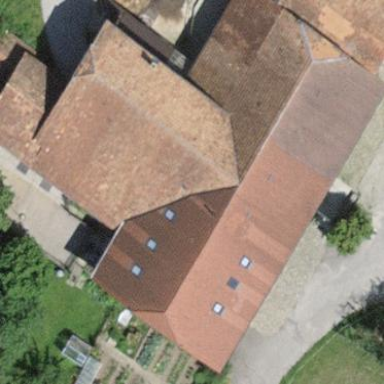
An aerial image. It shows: Farm building.